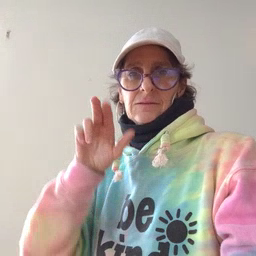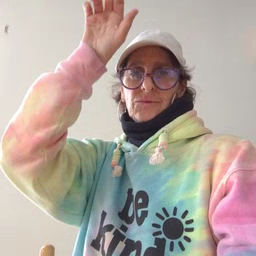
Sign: stairs